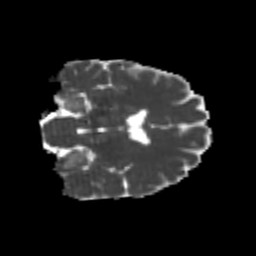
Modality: MD
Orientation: coronal
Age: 23
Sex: female
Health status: healthy
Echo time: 0.074 s